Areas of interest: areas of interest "Sport and cultural"
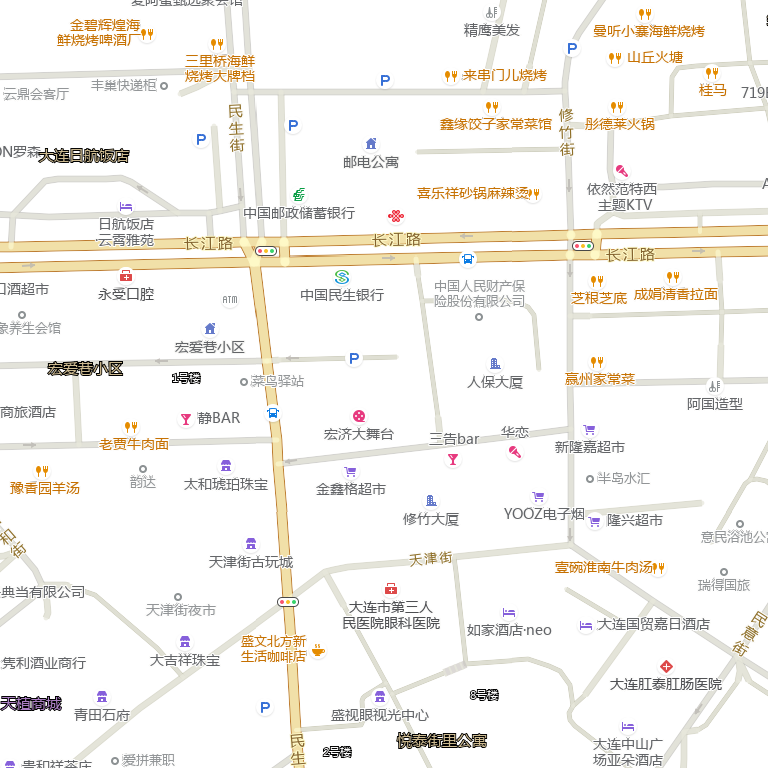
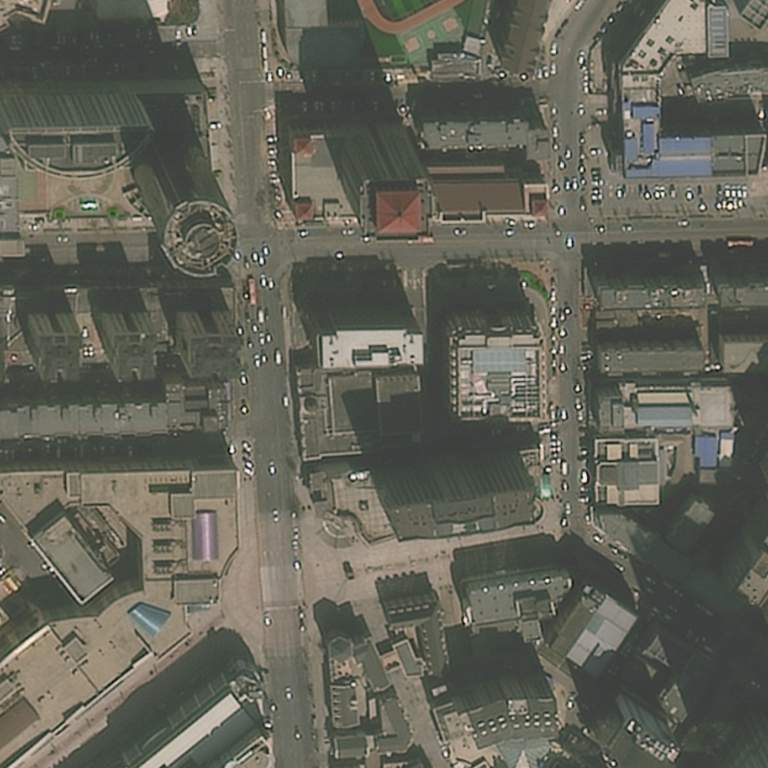